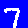
Digit: 7